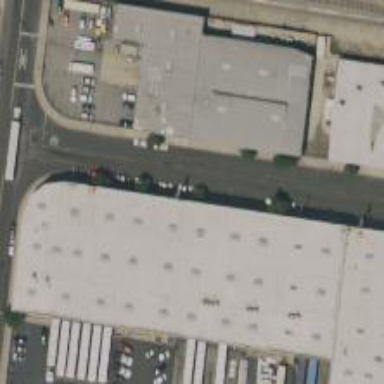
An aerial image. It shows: Warehouse building.